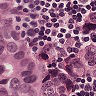
Metastatic tissue present: yes